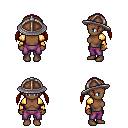
a pixel art fantasy rpg character, female body template, human, dark skin, gold arm armor, magenta pants, brunette twin-tailed hairstyle, chain helm, bracelets, four views (front, back, left, right), 2x2 character sprite sheet, small pixel art, hard edges, no anti-aliasing